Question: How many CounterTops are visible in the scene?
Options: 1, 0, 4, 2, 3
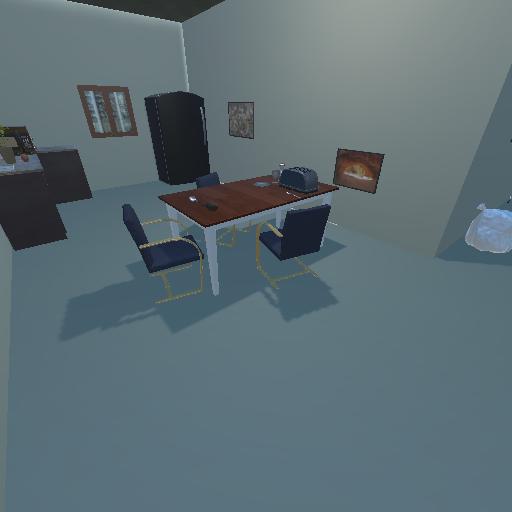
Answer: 1